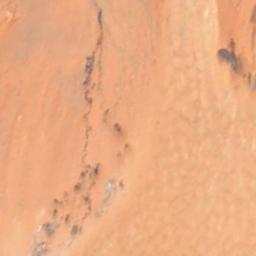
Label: desert